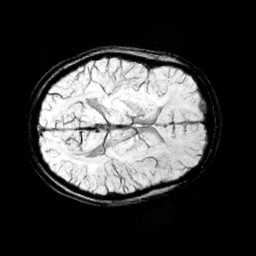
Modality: minIP
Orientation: axial
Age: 11
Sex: female
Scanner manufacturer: siemens
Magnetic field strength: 3 T
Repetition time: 0.027 s
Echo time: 0.02 s